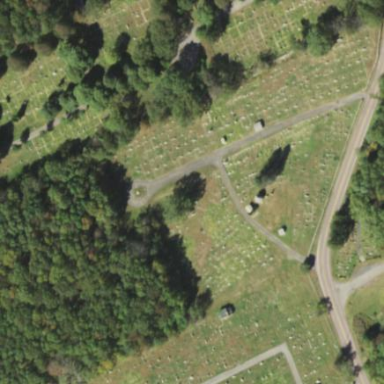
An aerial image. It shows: Cemetery.